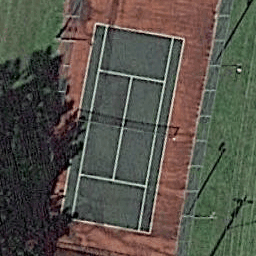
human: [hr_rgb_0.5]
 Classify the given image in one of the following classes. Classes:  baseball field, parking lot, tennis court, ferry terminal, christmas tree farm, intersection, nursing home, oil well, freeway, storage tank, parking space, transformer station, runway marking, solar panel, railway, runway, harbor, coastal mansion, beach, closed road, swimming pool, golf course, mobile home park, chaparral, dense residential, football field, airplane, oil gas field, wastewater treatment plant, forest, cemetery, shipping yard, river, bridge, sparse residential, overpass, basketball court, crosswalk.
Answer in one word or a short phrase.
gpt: tennis court